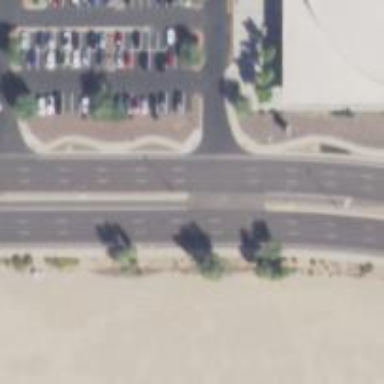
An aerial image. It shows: Asphalt road with secondary link designation.